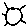
Label: sun